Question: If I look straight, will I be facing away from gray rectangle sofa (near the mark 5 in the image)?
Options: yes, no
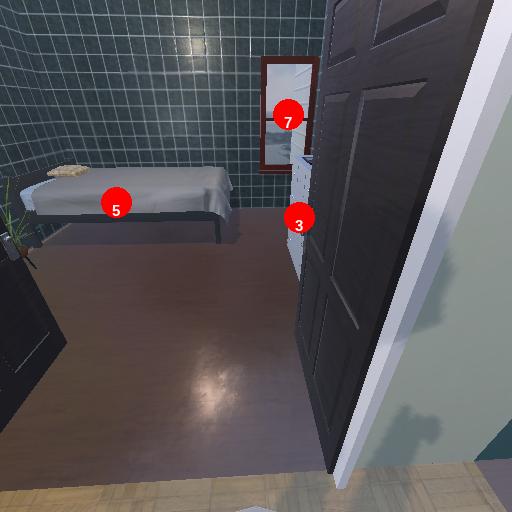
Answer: yes